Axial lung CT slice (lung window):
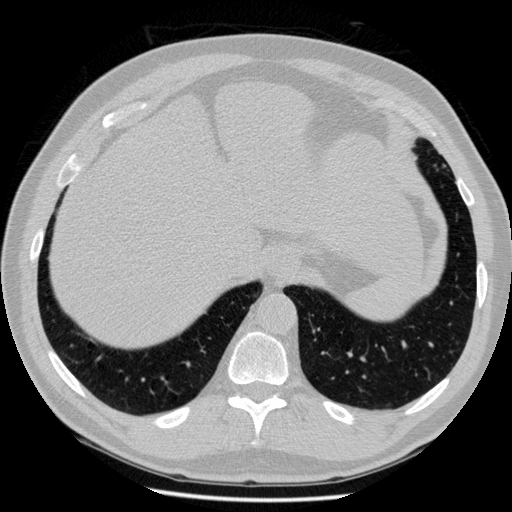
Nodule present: no